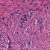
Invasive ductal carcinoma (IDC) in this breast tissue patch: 1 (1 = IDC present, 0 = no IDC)